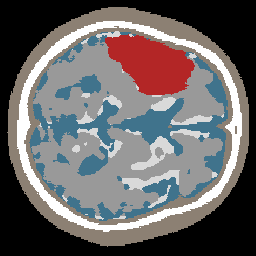
Label: lesion